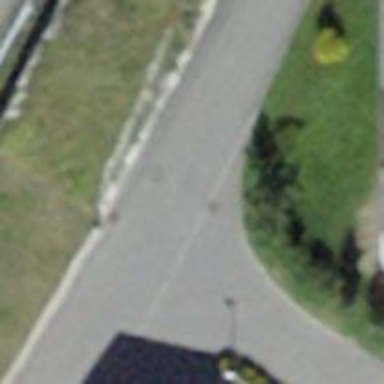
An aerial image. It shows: Residential road with asphalt surface.